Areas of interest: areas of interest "Specialty Commercial Street"
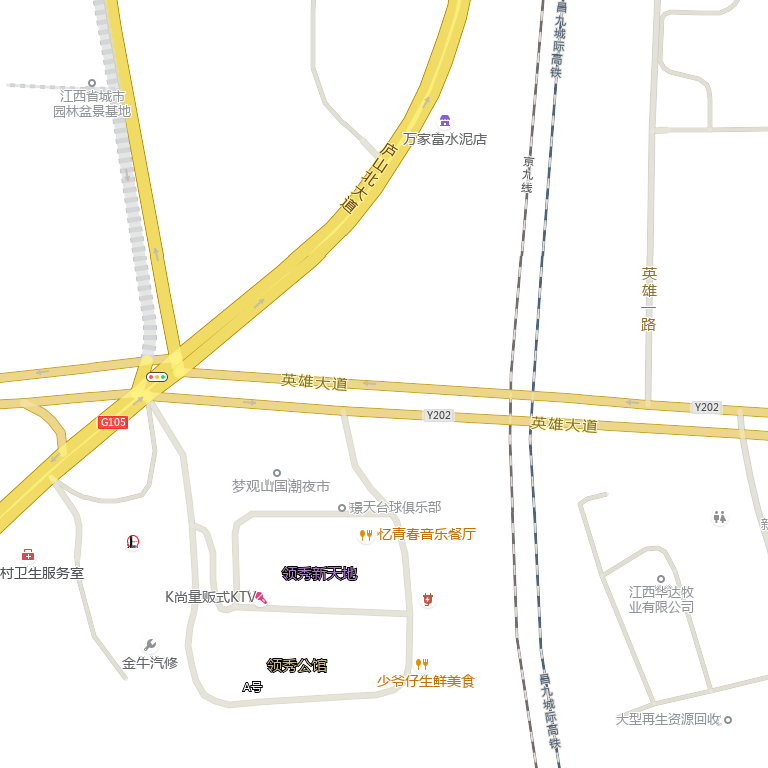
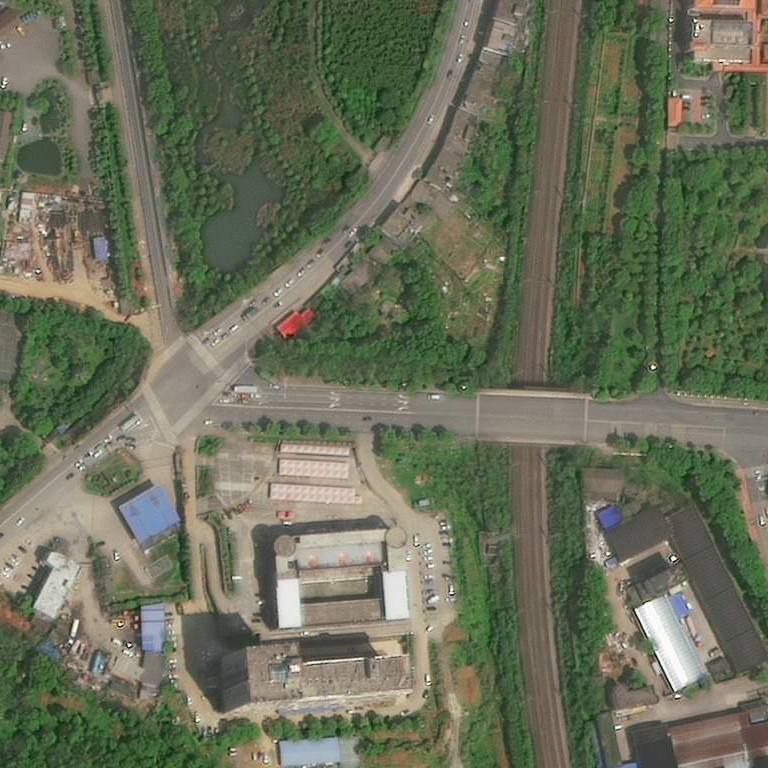